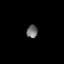
Tissue: lung
Cell type: Endothelial cells
Senescence score: 0.6282
Nuclear area (px): 138
Mean DAPI intensity: 109.913